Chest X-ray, PA view. Patient: 53 years old, sex M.
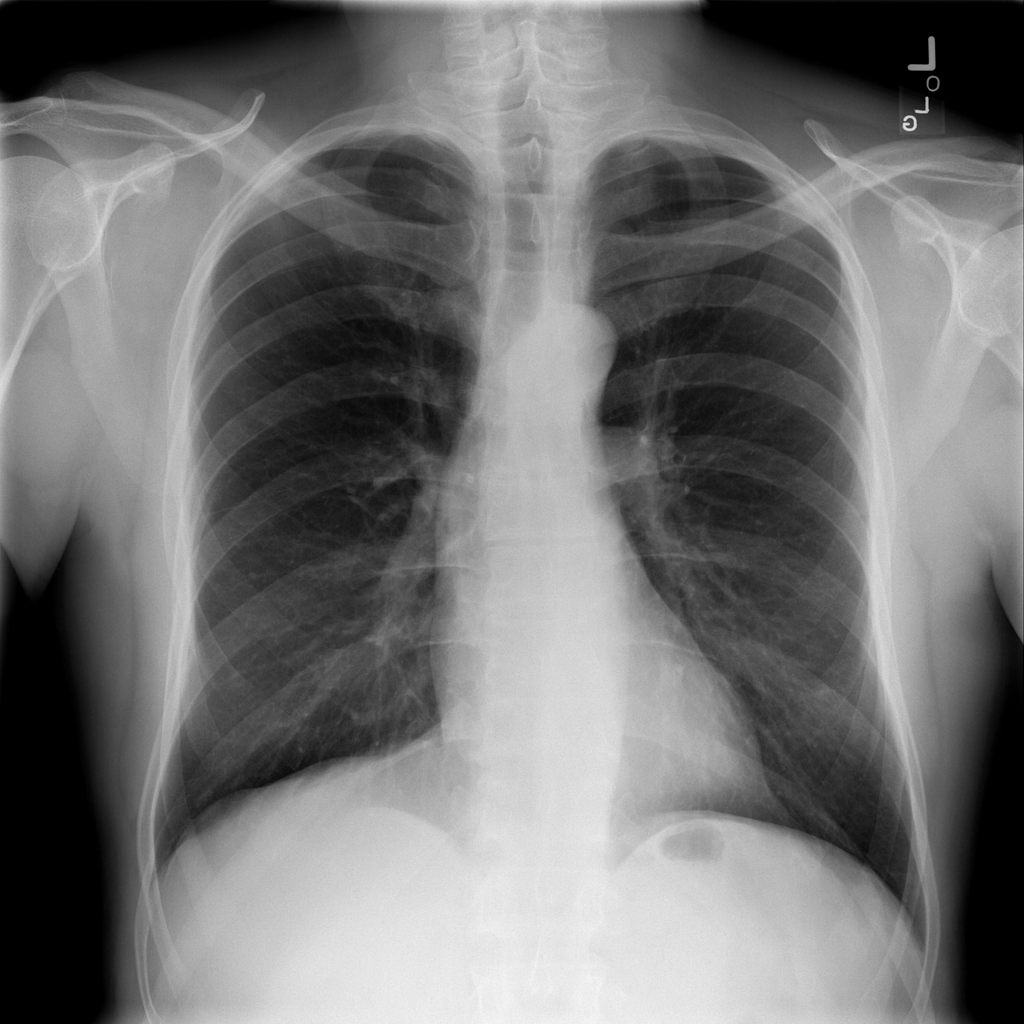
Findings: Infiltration